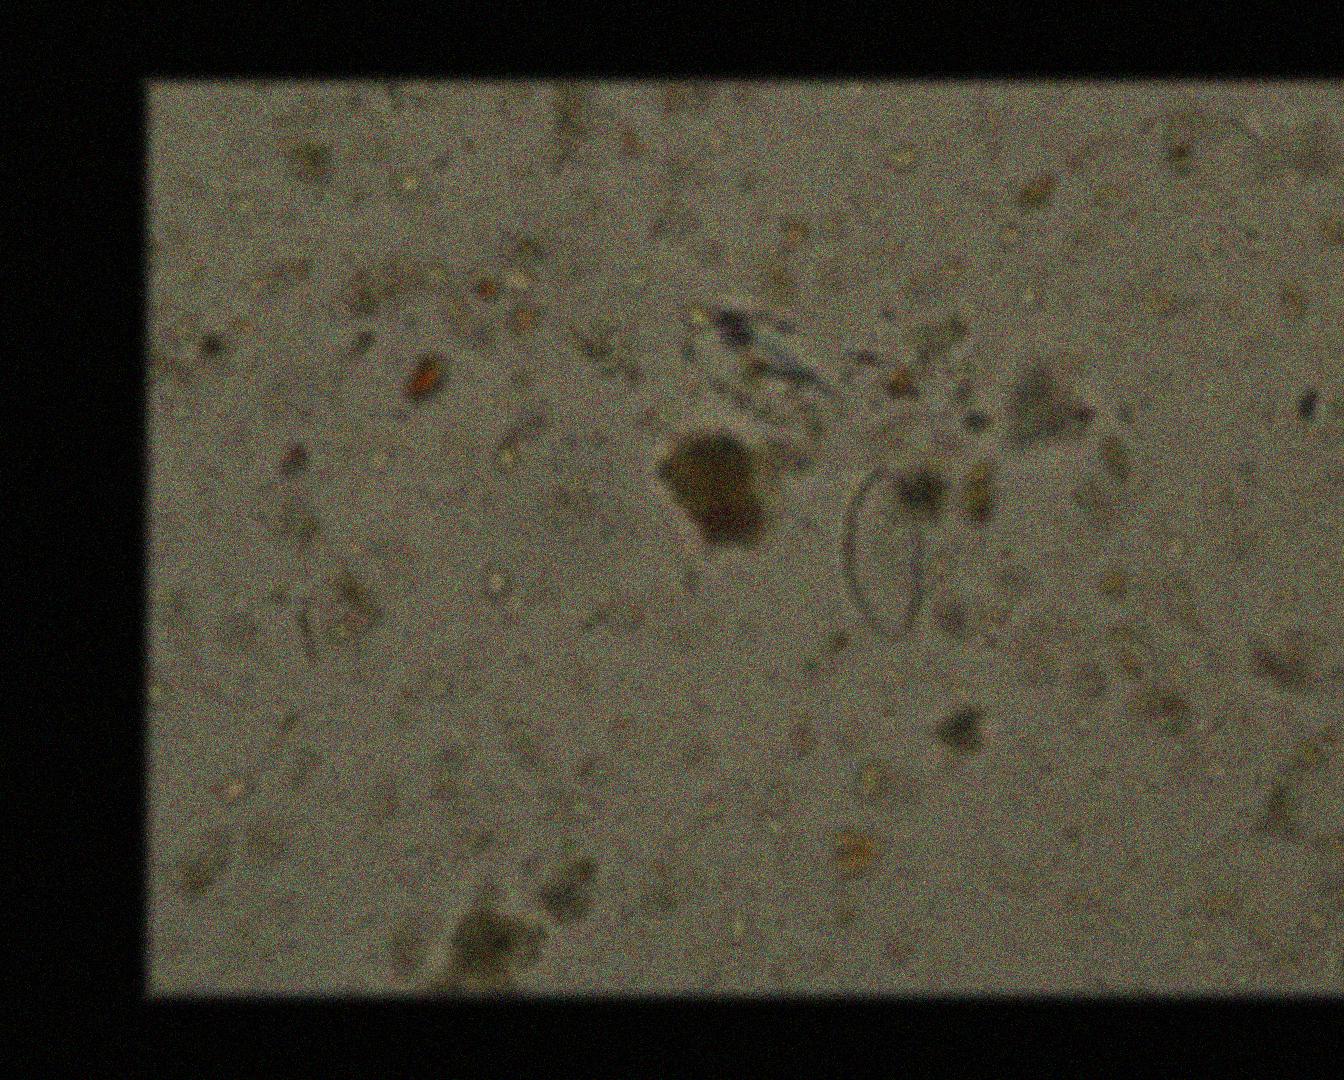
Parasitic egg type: Enterobius vermicularis